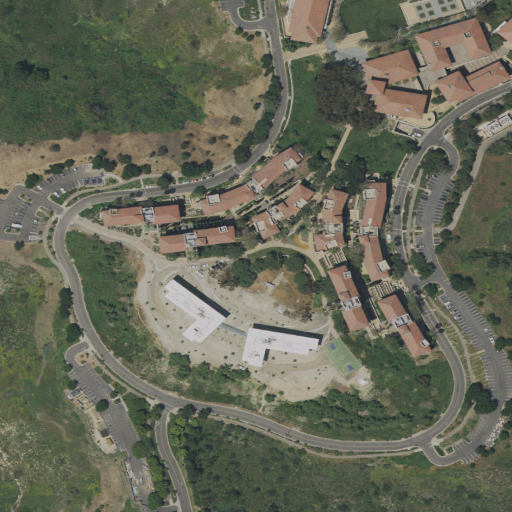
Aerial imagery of mountains in California named Sheep Hills containing low intensity development, medium intensity development, shrub, grassland, open development, barren land, and high intensity development